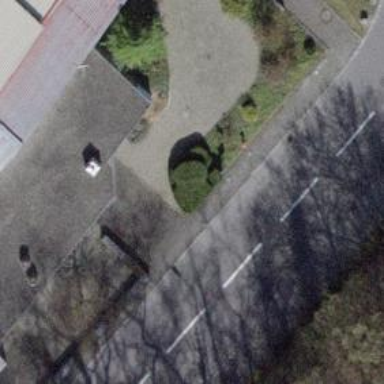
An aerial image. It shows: Bus stop with platform for public transport.